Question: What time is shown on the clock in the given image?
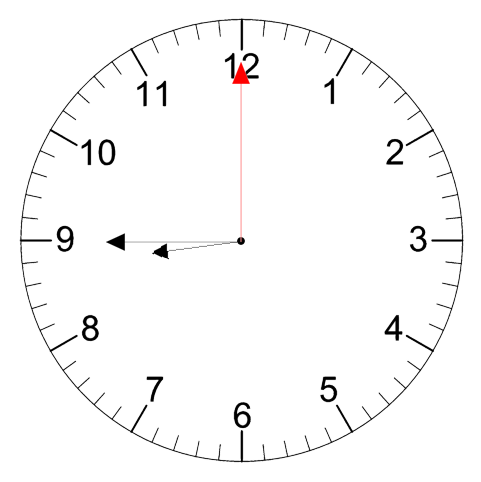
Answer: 08:45:00